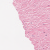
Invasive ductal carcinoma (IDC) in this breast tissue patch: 0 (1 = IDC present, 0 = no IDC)